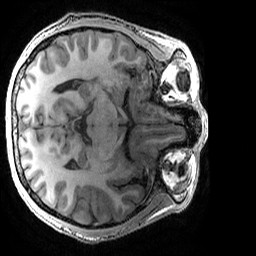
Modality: T1w
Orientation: axial
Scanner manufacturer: ge
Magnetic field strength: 3 T
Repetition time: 0.008156 s
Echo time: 0.00318 s